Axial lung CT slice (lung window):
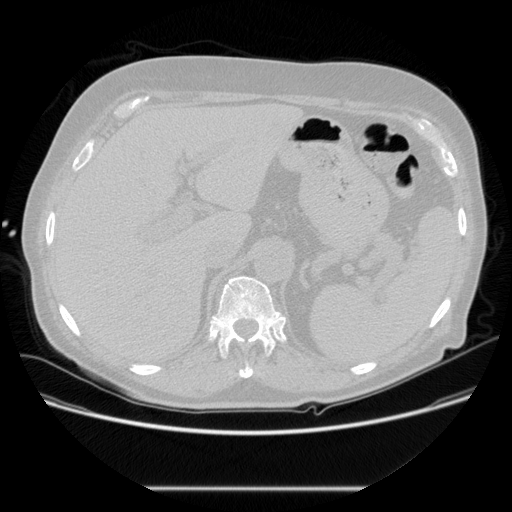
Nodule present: no